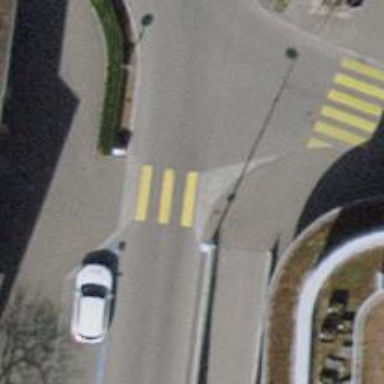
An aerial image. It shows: Zebra crossing on the road.